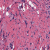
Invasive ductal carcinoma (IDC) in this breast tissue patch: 1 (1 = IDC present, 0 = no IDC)